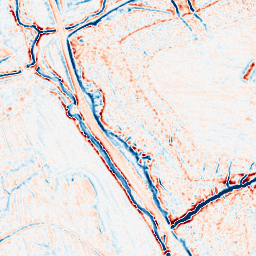
Category: edge_preserving
Decomposition family: bilateral
Decomposition parameters: d: 9
sigma_color: 50
sigma_space: 100
Upsampling method: bilinear
Upsampling parameters: scale: 2
Upsampling scale: 2